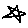
Label: star